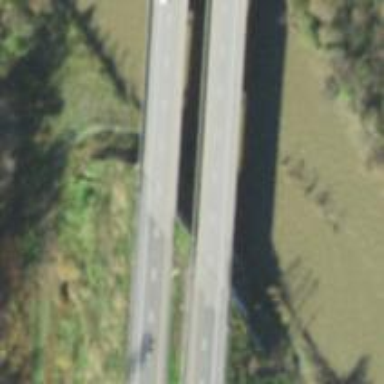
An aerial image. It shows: Asphalt motorway.